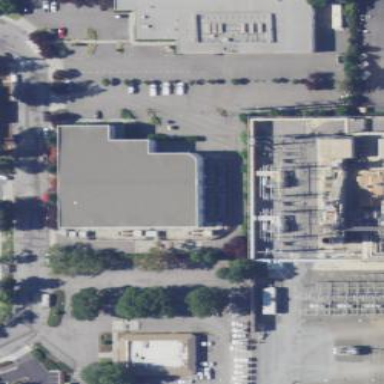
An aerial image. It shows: Data center building.